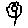
Label: flower